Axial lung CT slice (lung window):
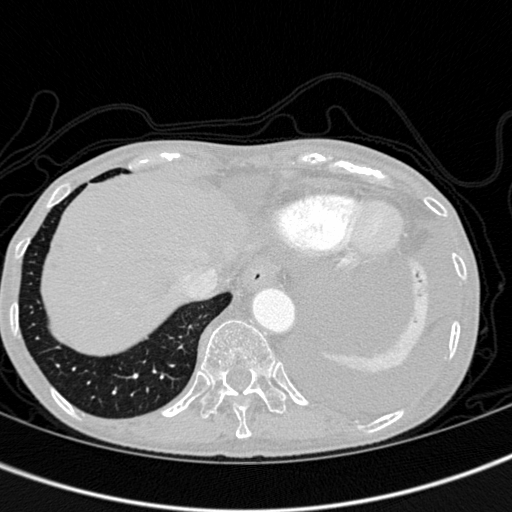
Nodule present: no